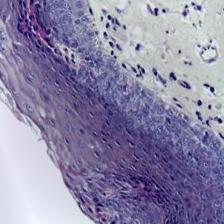
Diagnosis: Normal